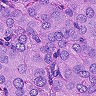
Metastatic tissue present: yes